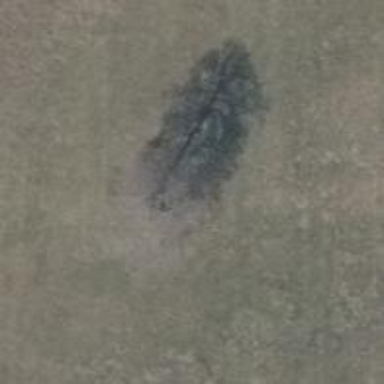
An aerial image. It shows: Deciduous broadleaved tree.